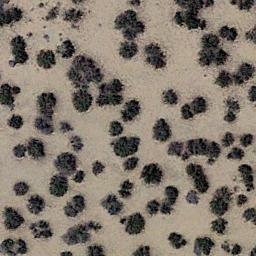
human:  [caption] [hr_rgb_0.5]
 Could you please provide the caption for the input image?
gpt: There are some scattered trees in this desert .

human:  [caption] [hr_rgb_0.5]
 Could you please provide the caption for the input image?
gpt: Some disconnected chaparrals grow in the desert .

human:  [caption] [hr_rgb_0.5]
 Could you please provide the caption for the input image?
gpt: There are some dry bushes make up the chaparral on the desert .

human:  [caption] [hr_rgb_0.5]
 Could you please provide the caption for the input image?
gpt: Chaparral is evenly distributed on the sand .

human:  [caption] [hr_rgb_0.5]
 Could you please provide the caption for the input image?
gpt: The vegetation in the chaparral is approximately the same size .